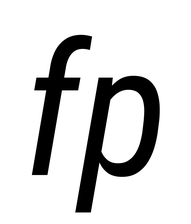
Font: Roboto-Italic_Condensed_Italic